Field crop: maize
Growth stage: 2
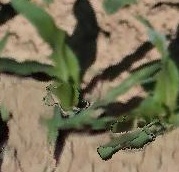
Species: maize